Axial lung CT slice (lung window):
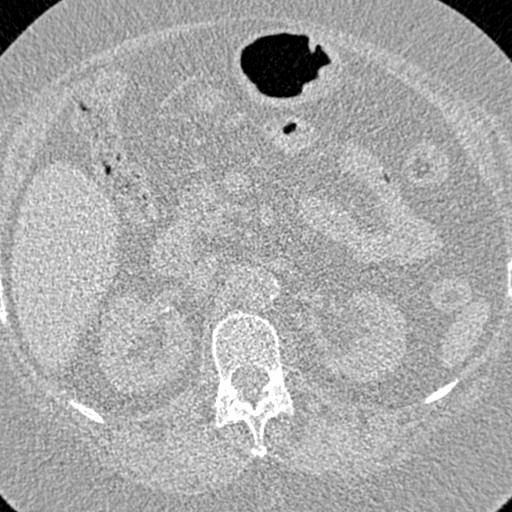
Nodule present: no